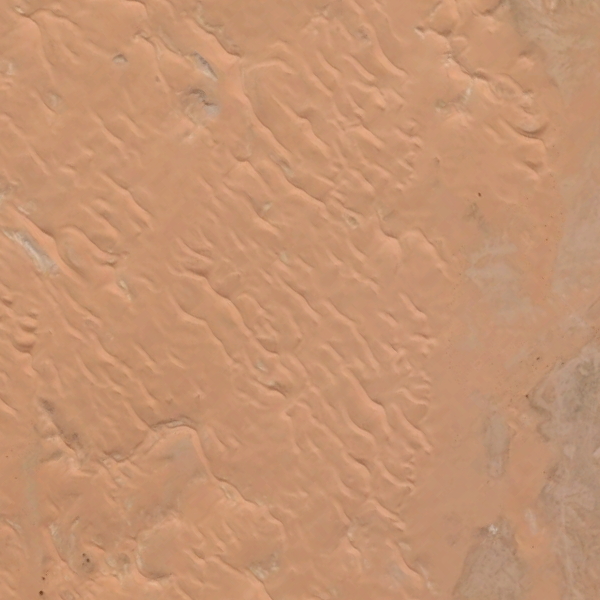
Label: Desert